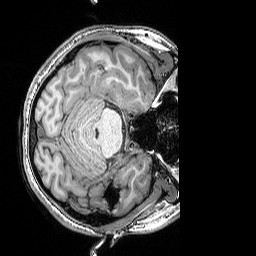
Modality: T1w
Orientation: axial
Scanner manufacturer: siemens
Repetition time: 2.25 s
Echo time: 0.00418 s